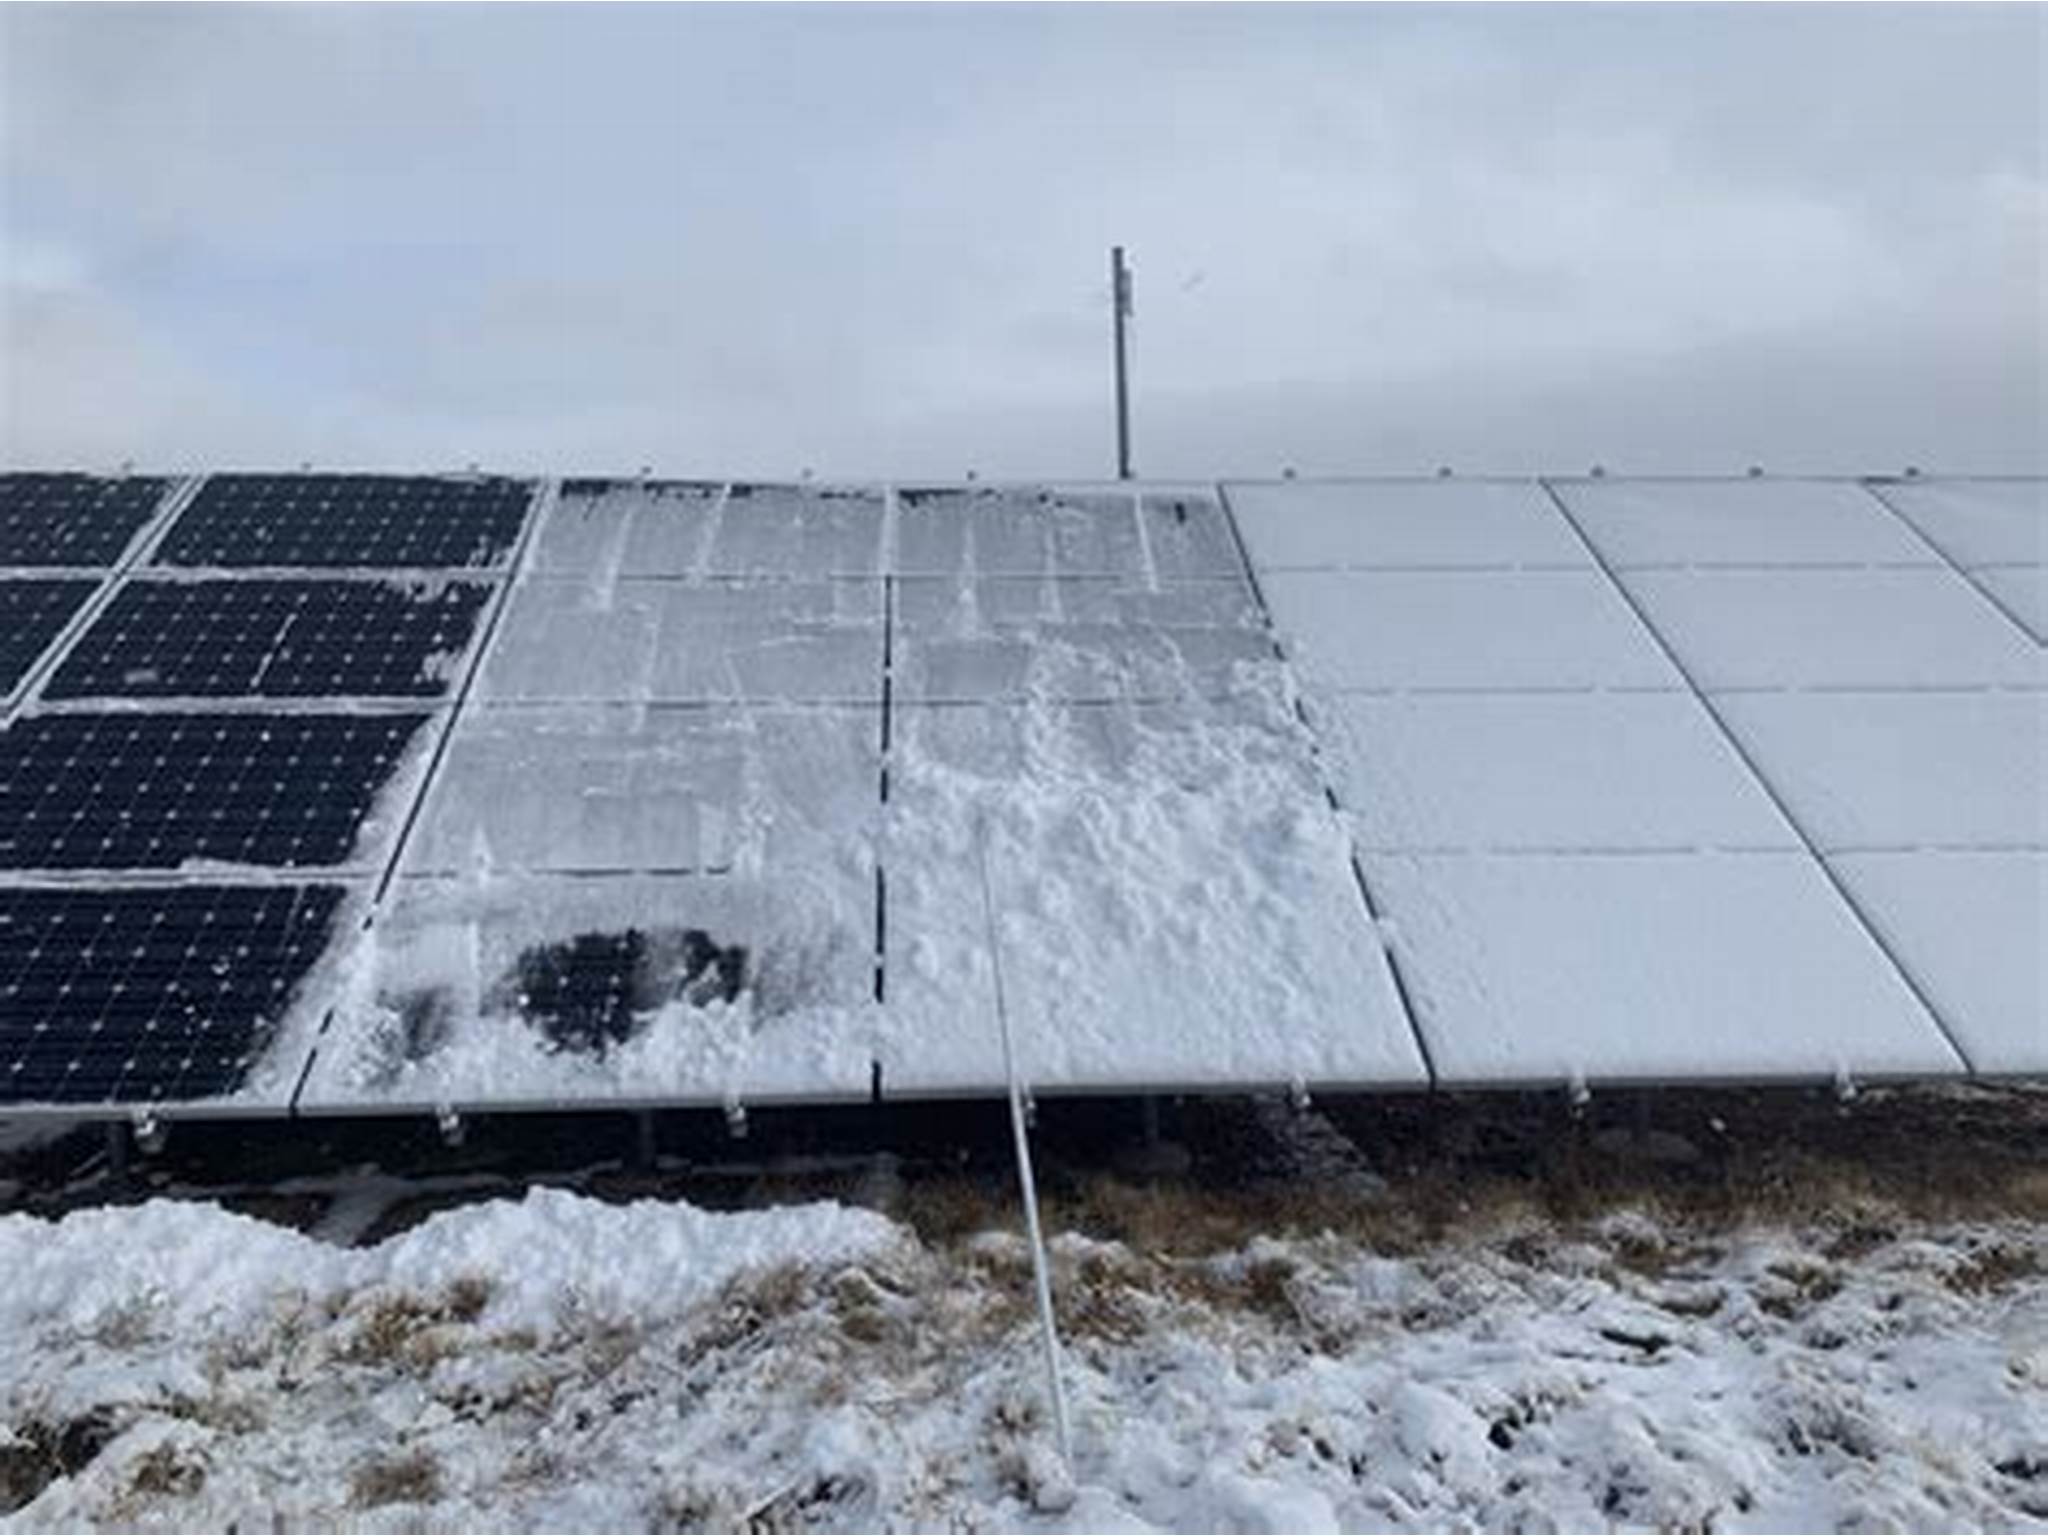
Label: Snow-Covered